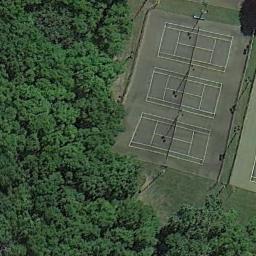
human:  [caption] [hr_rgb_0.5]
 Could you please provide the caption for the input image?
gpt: The tennis court is on the grass next to some trees .

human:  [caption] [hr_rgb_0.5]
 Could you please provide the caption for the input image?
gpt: There are two tennis courts on the vacant lot .

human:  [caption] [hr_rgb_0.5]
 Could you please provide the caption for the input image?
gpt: There are many trees near the tennis courts .

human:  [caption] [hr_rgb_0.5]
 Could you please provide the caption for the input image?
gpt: Tennis court on the lawn surrounded by woods .

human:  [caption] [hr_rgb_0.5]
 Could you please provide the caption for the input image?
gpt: There are many green trees beside the tennis courts .